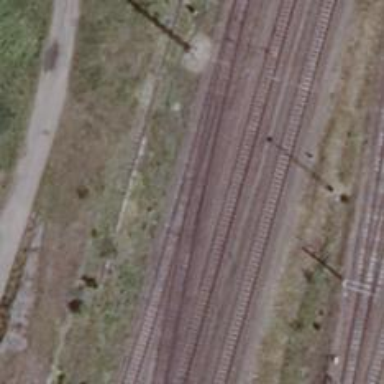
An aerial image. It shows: Railway switch.